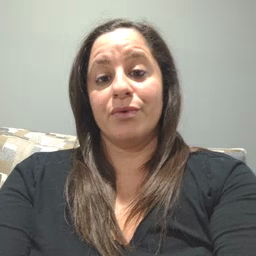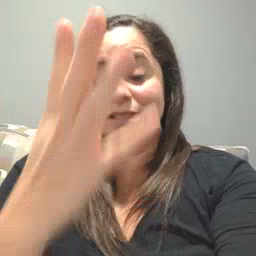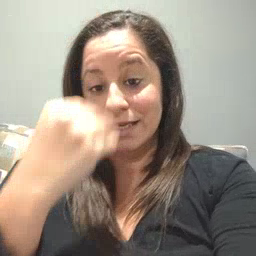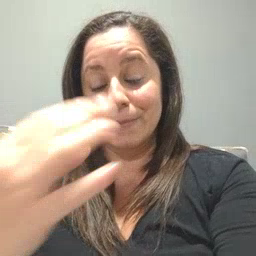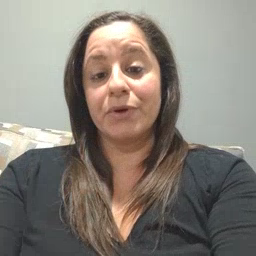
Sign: sleep